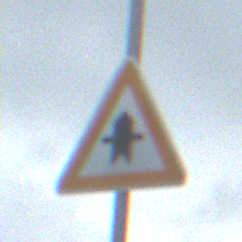
Verkehrszeichen: Vorfahrt
Umgebung: Outdoor, Suburban
Tageszeit: Midday
Wetter: Overcast
Licht: Natural
Jahreszeit: NotSpecified
Kontrast: LowContrast